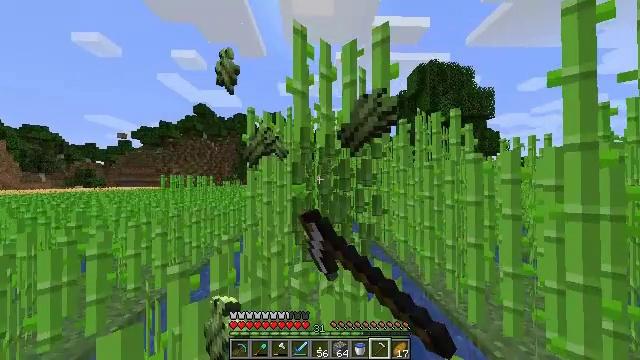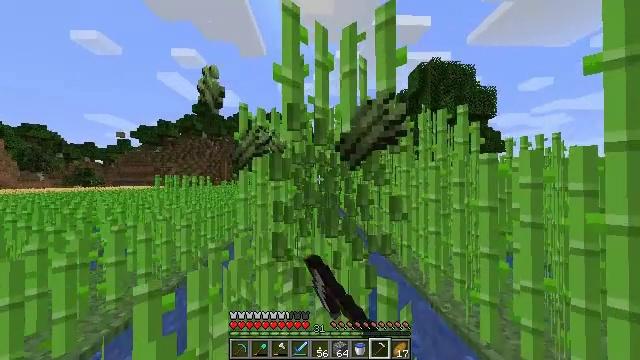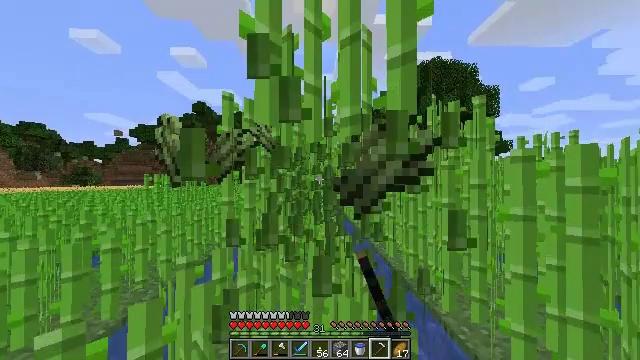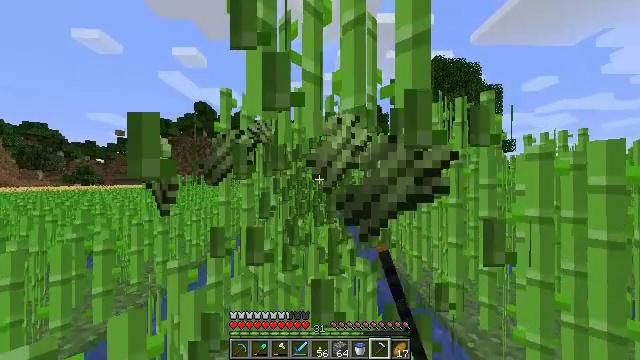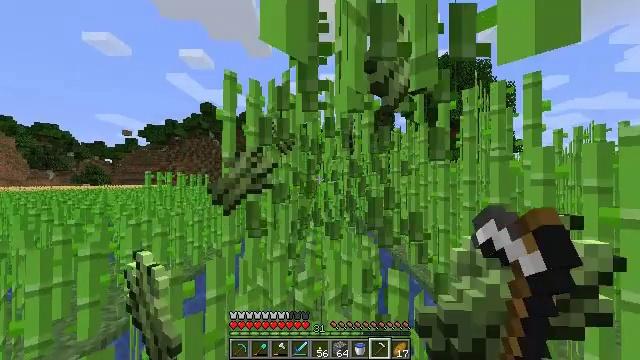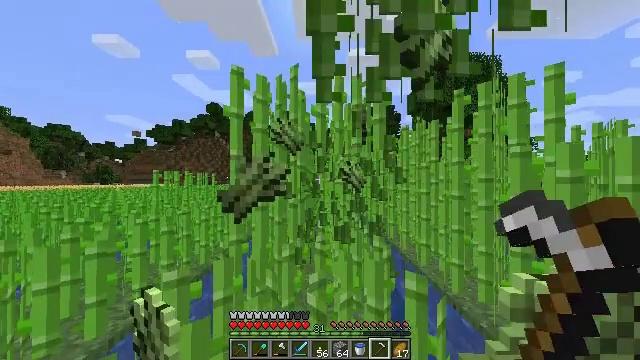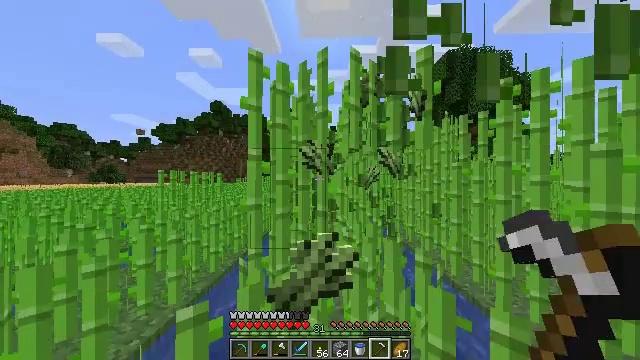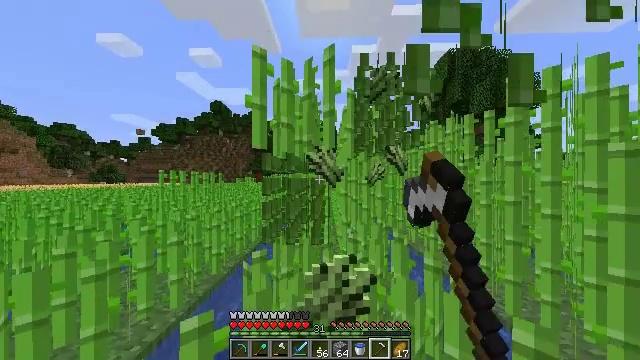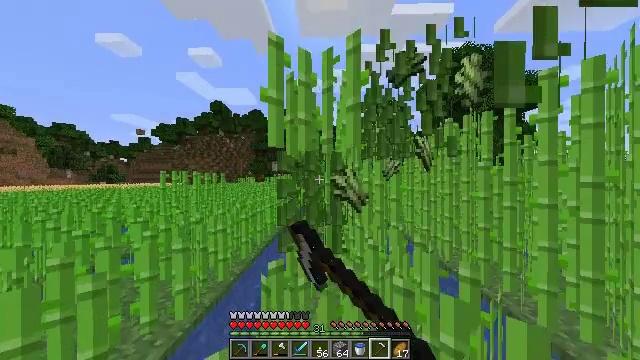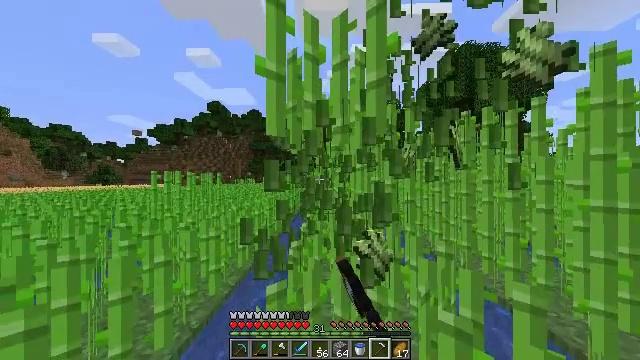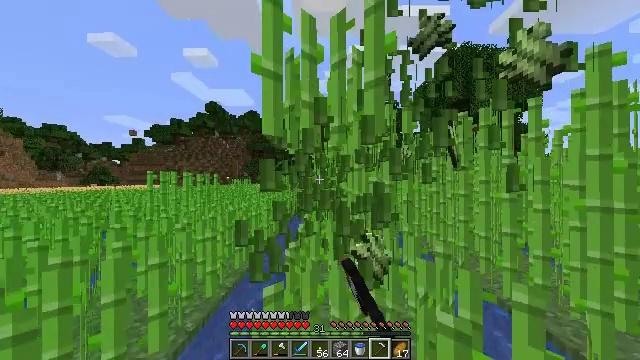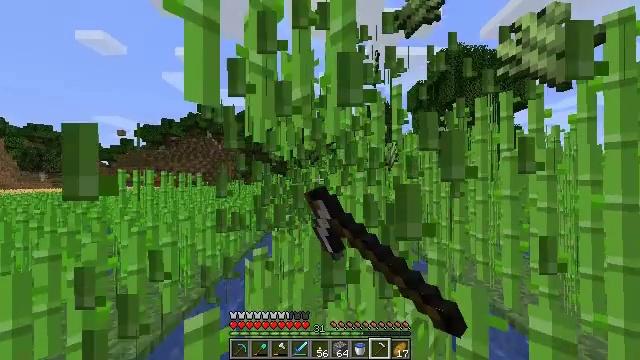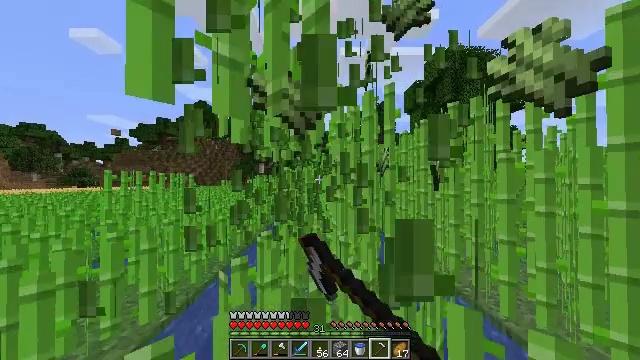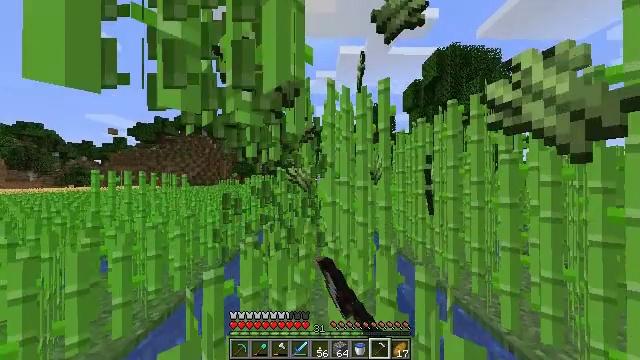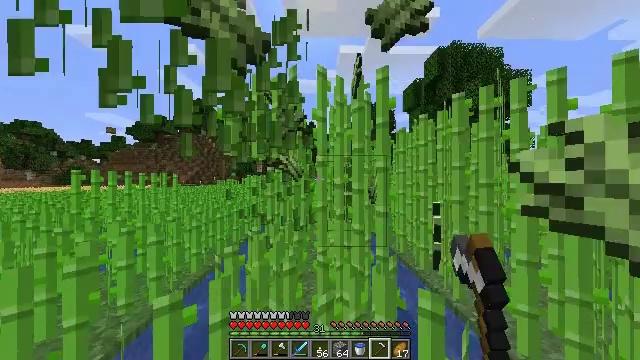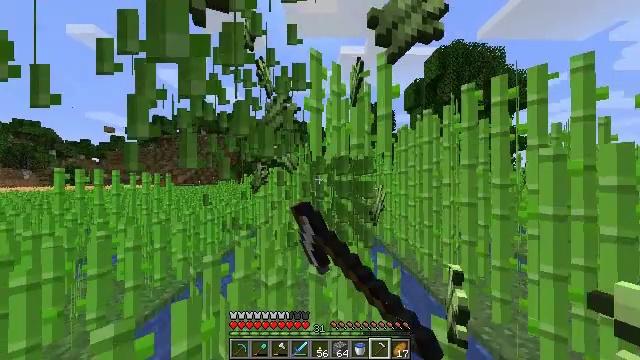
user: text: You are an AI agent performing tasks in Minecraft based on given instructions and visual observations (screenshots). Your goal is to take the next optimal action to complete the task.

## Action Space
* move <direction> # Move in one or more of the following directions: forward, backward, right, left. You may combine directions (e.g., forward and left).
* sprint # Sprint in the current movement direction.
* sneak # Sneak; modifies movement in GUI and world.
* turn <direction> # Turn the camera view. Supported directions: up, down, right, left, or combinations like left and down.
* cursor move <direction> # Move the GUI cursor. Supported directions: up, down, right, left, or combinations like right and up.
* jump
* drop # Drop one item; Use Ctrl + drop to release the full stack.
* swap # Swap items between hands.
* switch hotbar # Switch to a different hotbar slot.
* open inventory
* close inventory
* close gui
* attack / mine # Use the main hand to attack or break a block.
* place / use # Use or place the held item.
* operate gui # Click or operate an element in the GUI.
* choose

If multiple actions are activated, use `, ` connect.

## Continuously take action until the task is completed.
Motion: motion action
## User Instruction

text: Break the sugar cane.
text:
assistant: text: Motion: move forward, sprint, attack / mine
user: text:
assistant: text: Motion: move forward, sprint, attack / mine
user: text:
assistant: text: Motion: move forward and move left, sprint, attack / mine
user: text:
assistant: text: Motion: move forward and move left, sprint, turn left, attack / mine
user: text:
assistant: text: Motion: move forward and move left, sprint, turn left, attack / mine
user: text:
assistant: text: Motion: move forward and move left, sprint, attack / mine
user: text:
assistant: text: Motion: move forward and move left, sprint, attack / mine
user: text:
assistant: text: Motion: move forward, sprint, attack / mine
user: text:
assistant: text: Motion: move forward and move right, sprint, attack / mine
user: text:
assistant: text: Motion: move forward and move right, sprint, attack / mine
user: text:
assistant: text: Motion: move forward and move right, sprint, turn right, attack / mine
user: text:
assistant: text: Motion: move forward and move right, sprint, attack / mine
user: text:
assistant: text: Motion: move forward, sprint, attack / mine
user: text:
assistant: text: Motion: move forward, sprint, attack / mine
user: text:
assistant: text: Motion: move forward, sprint, attack / mine
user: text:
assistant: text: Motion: move forward, sprint, attack / mine
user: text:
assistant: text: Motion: move forward, sprint, attack / mine
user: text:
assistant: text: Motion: move forward and move left, sprint, attack / mine
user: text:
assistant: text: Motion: move forward and move left, sprint, turn left, attack / mine
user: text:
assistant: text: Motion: move forward and move left, sprint, attack / mine
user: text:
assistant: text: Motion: move forward and move left, sprint, attack / mine
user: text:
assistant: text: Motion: move forward, sprint, attack / mine
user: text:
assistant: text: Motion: move forward, sprint, attack / mine
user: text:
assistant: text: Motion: move forward, sprint, attack / mine
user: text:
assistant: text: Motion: move forward and move right, sprint, attack / mine
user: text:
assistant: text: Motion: move forward and move right, sprint, attack / mine
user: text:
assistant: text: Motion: move forward and move right, sprint, attack / mine
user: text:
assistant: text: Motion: move forward and move right, sprint, attack / mine
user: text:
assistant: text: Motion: move forward and move right, sprint, attack / mine
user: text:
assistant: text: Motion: move forward and move right, sprint, attack / mine